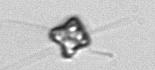
Label: Pyramimonas_longicauda